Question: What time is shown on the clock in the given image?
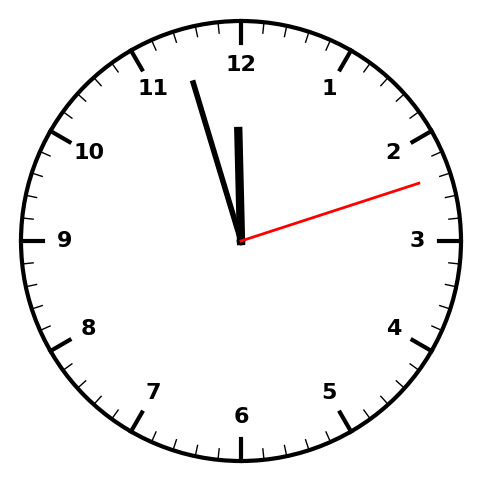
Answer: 11:57:12